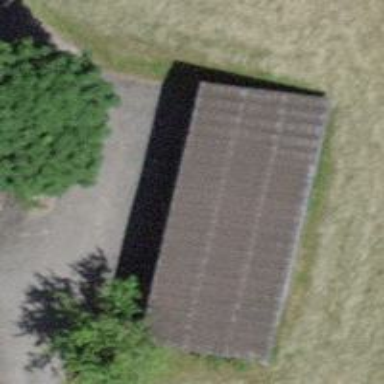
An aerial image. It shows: Shed.